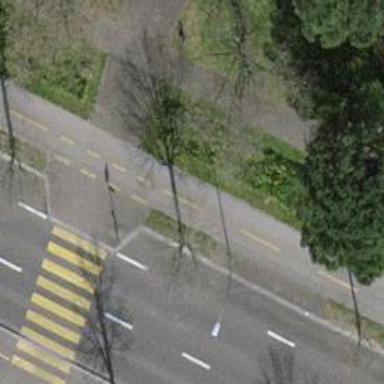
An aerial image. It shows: Tree-lined avenue.